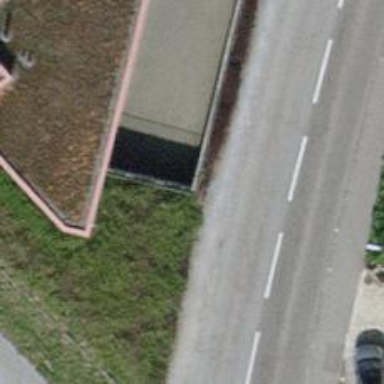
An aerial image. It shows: Retaining wall.